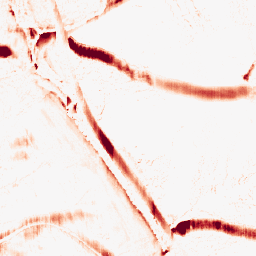
Category: morphological
Decomposition family: morphological_ellipse
Decomposition parameters: operation: opening
width: 20
height: 5
Upsampling method: area
Upsampling parameters: scale: 2
Upsampling scale: 2